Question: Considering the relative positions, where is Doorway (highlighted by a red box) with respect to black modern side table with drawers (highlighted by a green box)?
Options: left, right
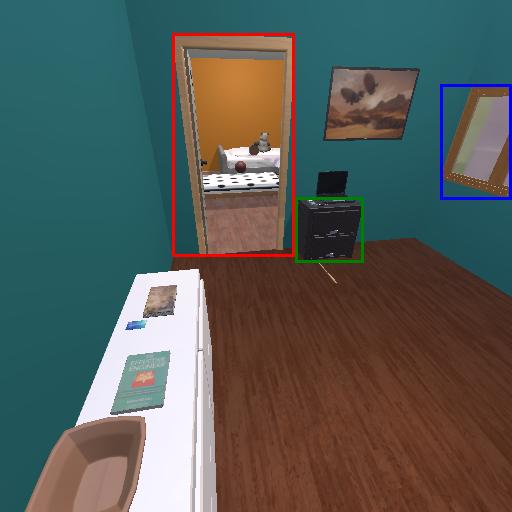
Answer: left